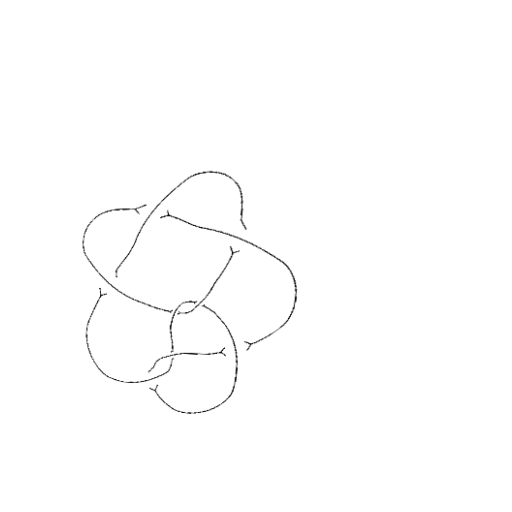
Crossing number: 8